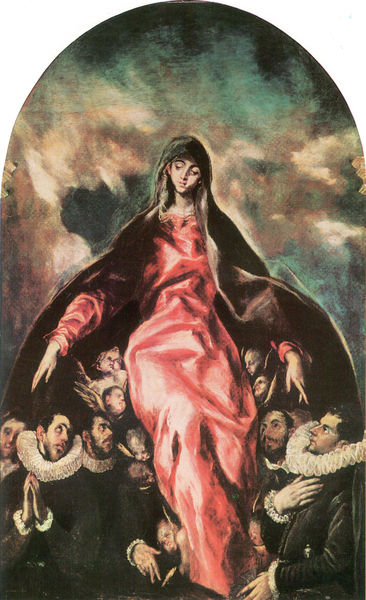
Titel: Schutzmantelmadonna
Künstler: El Greco
Standort: Illescas
Institution: Hospital de la Caridad
Schlagwörter: blau, dunkel, gemälde, gott, himmel, mann, schatten, umhang, weiß, wolken, gelb, grün, menschen, braun, bunt, finger, frau, geste, grau, kleid, licht, männer, schwarz, türkis, blick, rot, wolke, bart, bärte, arme, falten, kragen, spitze, bildnis, halskrause, holland, hände, mühlsteinkragen, niederlande, gewand, mantel, adel, mutter, rosa, oval, engel, adelige, bewölkt, spanien, bogen, violett, hof, rundbogen, kuppel, wetter, falte, gefaltet, homme, manteau, goya, stimmung, faltenwurf, knie, schweben, jungfrau, noir, niederländisch, beten, gebet, krause, halbkreis, halbrund, expressiv, manierismus, mittelalter, segen, rouge, espressionismus, heiliger, adlige, kröse, holländisch, heilige, femme, maria, madonna, anbetung, mutter gottes, prière, putti, el greco, ciel, peinture, altarbild, bitten, beschützen, schutz, kapuze, bleu, madonne, marie, vierge, costume, stifter, pilger, ange, anges, rotes kleid, fraise, tableau, maniriert, sacre, espagne, adoration, segensgeste, vetement, hommes, getragen, jean dark, mantelmadonna, schutzmantel, schutzmantelmadonna, bible, noble, 16. jahrhundert, 17. jahrhundert, mmaria, dormition, priant, le greco, anonciation, 15 aout, commenditaire, commanditaire, dévotion, protection